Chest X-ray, PA view. Patient: 50 years old, sex M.
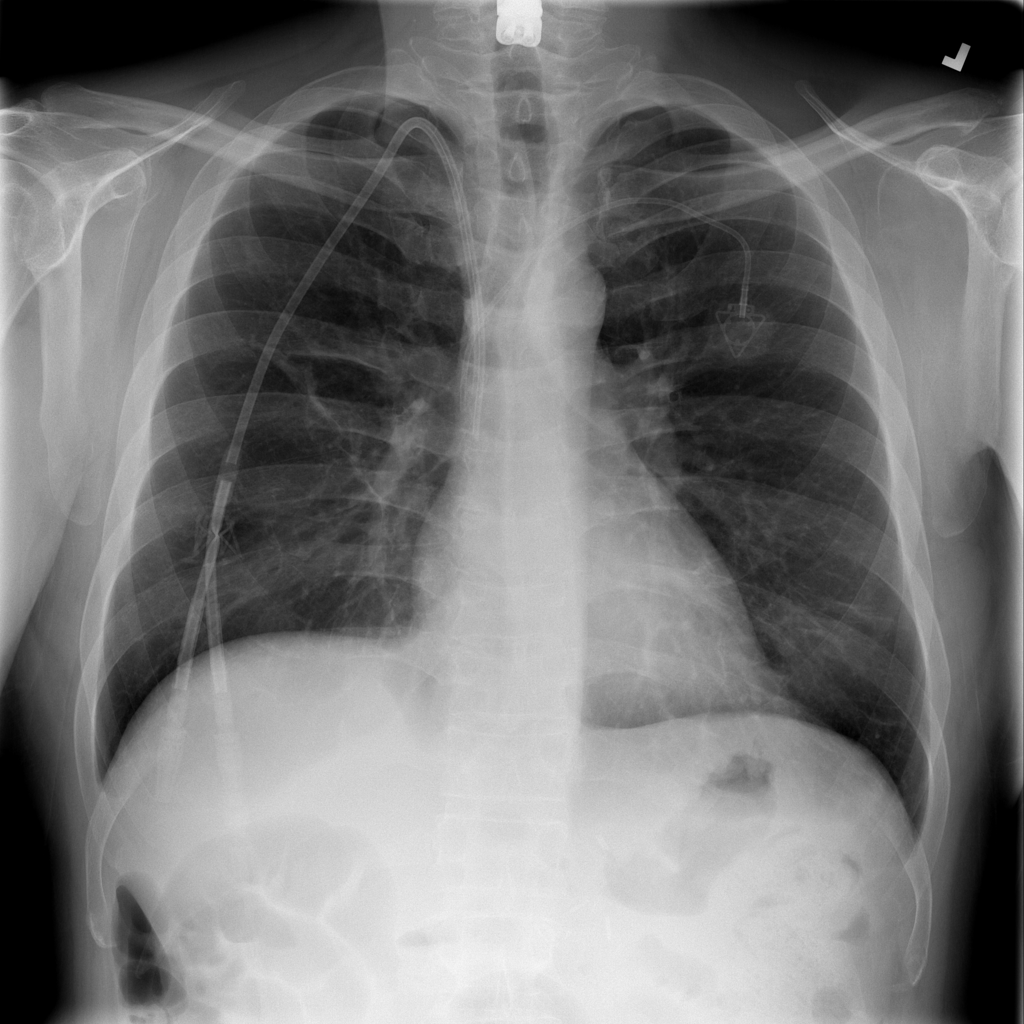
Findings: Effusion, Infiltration